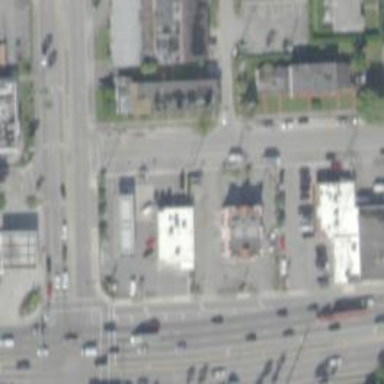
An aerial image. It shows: Convenience shop.